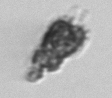
Label: Syracosphaera_pulchra